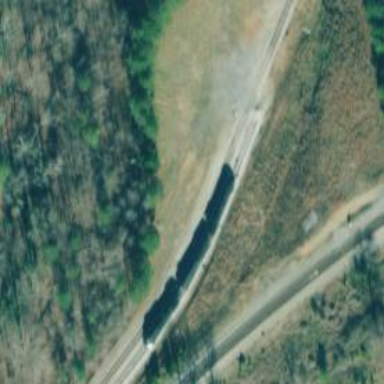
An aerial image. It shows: Railway spur for agricultural freight transportation.